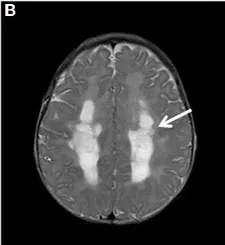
Brain MRI. Axial T2 . Deep regions. Arrows) with evidence of partial cystic degeneration.
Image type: radiology (mri)